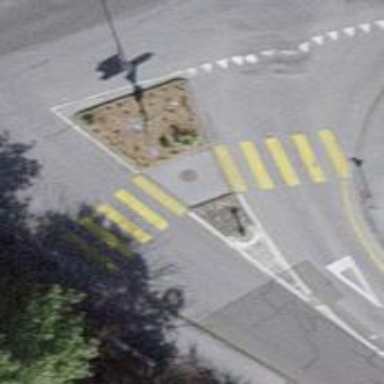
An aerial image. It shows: Uncontrolled zebra crossing with central island.